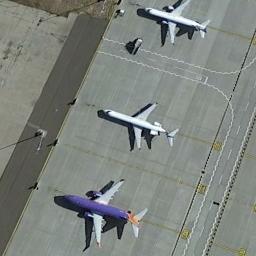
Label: airplane